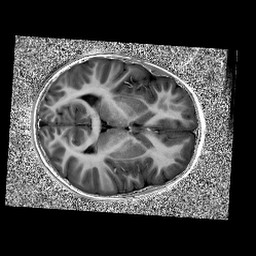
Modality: UNIT1
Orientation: axial
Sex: female
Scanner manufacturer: siemens
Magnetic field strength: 3 T
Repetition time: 5 s
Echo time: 0.00355 s